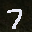
Label: 7